Question: I am working with OpenGL ES 2.0 on an Android device.
I am trying to get a sphere up and running and drawing. Currentley, I almost have a sphere, but clearly it's being done very, very wrong.
In my app, I hold a list of Vector3's, which I convert to a ByteBuffer along the way, and pass to OpenGL.
I know my code is okay, since I have a Cube and Tetrahedron drawing nicley.
What two parts I changed were:
Determing the vertices
Drawing the vertices.
Here are the code snippits in question. What am I doing wrong?
Determining the polar coordinates:
'''
private void ConstructPositionVertices()
{
for (float latitutde = 0.0f; latitutde < (float)(Math.PI * 2.0f); latitutde += 0.1f)
{
for (float longitude = 0.0f; longitude < (float)(2.0f * Math.PI); longitude += 0.1f)
{
mPositionVertices.add(ConvertFromSphericalToCartesian(1.0f, latitutde, longitude));
}
}
}
'''
Converting from Polar to Cartesian:
'''
public static Vector3 ConvertFromSphericalToCartesian(float inLength, float inPhi, float inTheta)
{
float x = inLength * (float)(Math.sin(inPhi) * Math.cos(inTheta));
float y = inLength * (float)(Math.sin(inPhi) * Math.sin(inTheta));
float z = inLength * (float)Math.cos(inTheta);
Vector3 convertedVector = new Vector3(x, y, z);
return convertedVector;
}
'''
Drawing the circle:
'''
inGL.glDrawArrays(GL10.GL_TRIANGLES, 0, numVertices);
'''
Obviously I omitted some code, but I am positive my mistake lies in these snippits somewhere.
I do nothing more with the points than pass them to OpenGL, then call Triangles, which should connect the points for me.. right?
EDIT:
A picture might be nice!

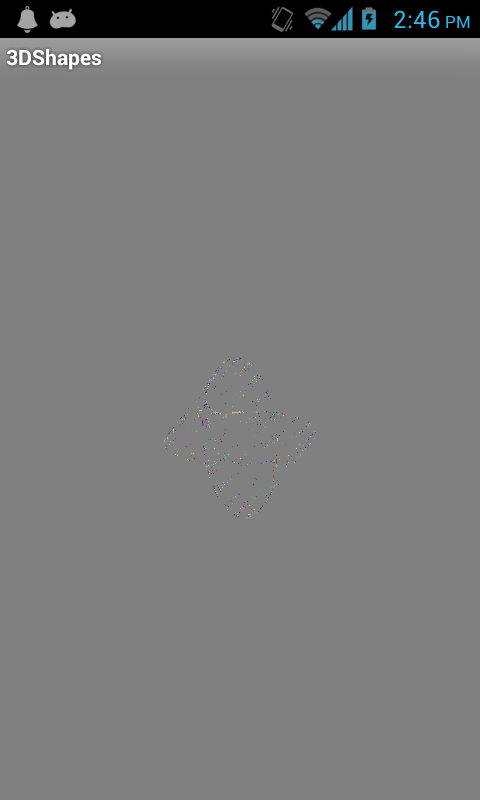
Answer: your z must be calculated using phi. 'float z = inLength * (float)Math.cos(inPhi);'
Also,the points generated are not triangles so it would be better to use GL_LINE_STRIP